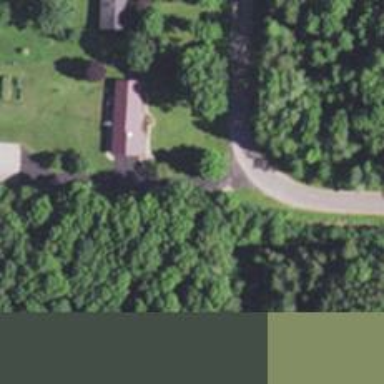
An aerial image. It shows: Driveway.